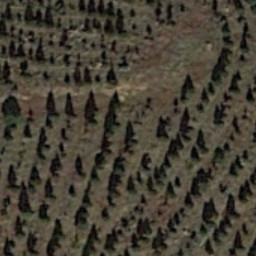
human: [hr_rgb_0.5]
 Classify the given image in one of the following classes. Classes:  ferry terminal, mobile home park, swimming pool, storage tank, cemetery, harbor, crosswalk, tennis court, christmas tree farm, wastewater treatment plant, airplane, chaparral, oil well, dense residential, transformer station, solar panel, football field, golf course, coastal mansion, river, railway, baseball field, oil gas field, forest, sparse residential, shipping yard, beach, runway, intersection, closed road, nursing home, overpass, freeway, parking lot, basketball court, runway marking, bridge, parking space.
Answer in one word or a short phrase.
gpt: christmas tree farm